Question: I'm looking for an affordable diagramming component for a C#/.NET (WinForms) application that will let users create diagrams like this one:

What would you recommend to me?
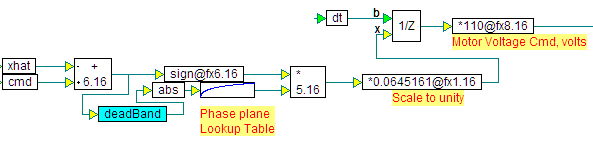
Answer: <URL>
<URL> looks great, but kinda expensive
<URL> has something for winforms too